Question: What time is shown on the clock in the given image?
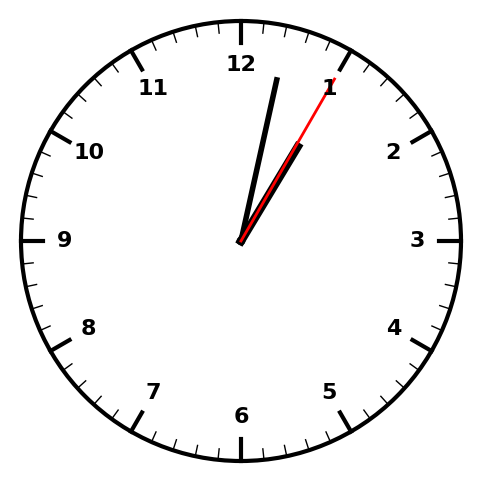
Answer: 01:02:05